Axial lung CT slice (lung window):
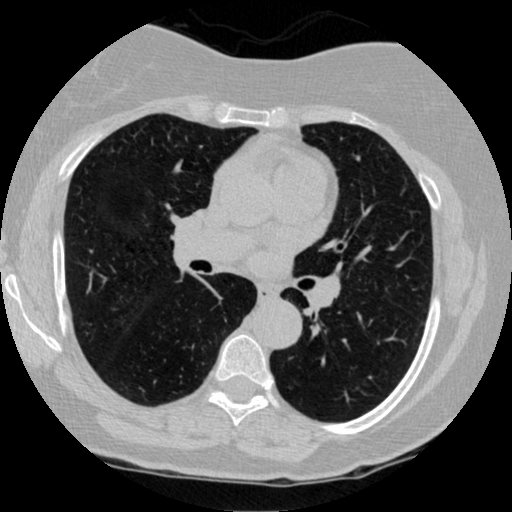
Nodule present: no